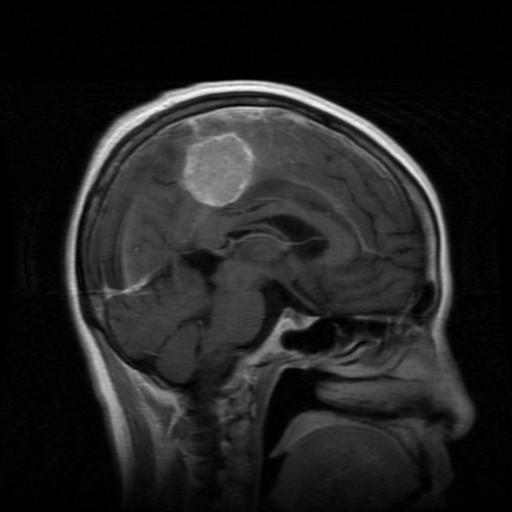
Label: meningioma